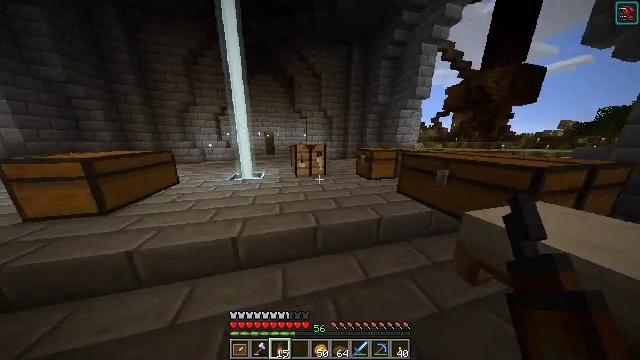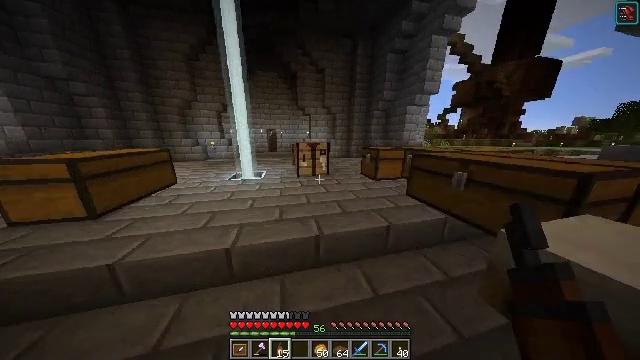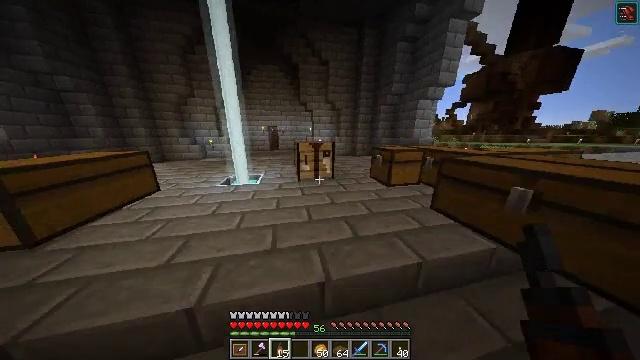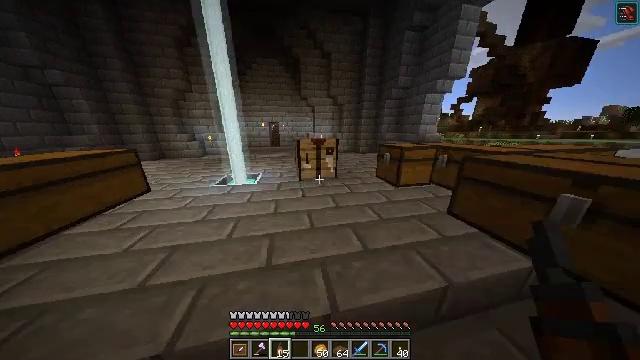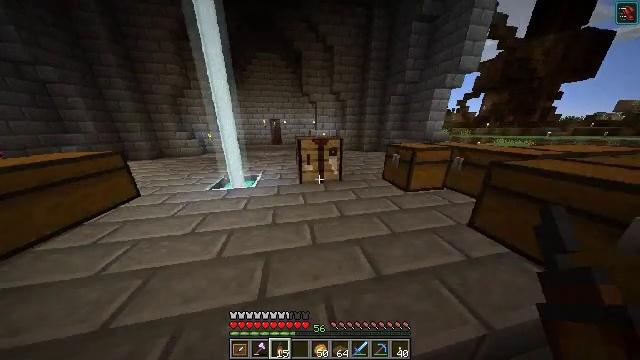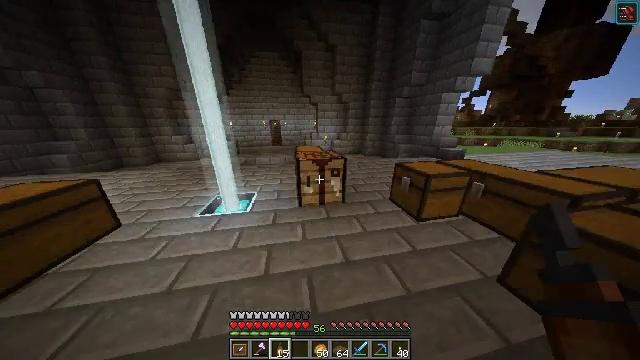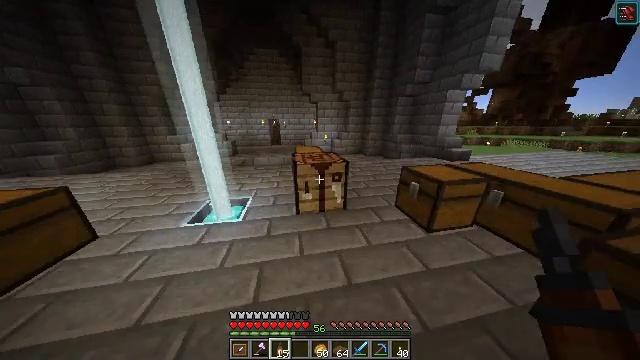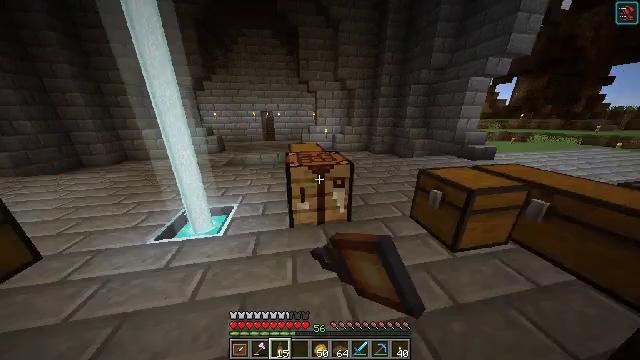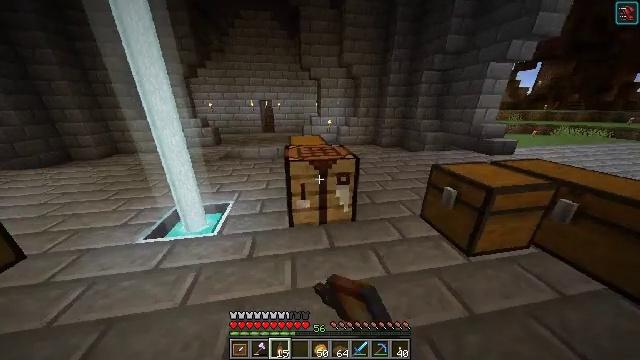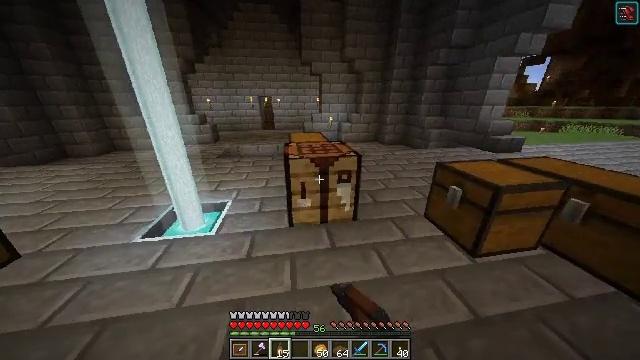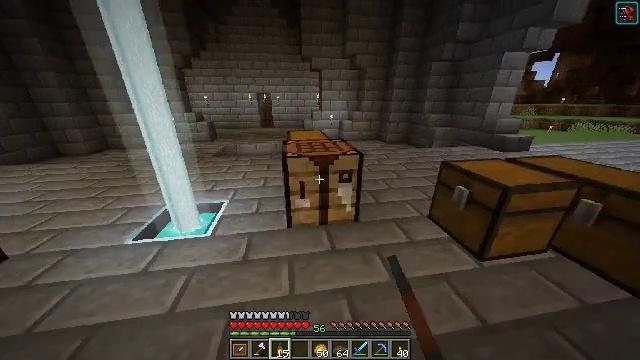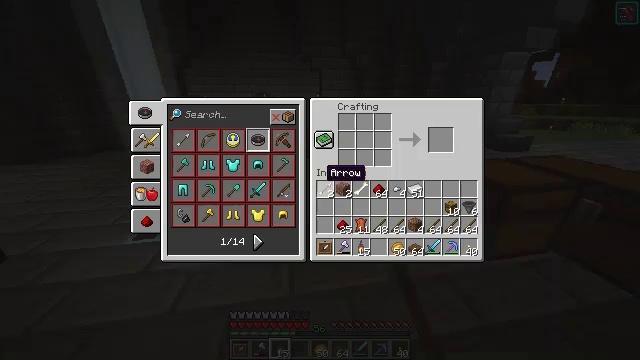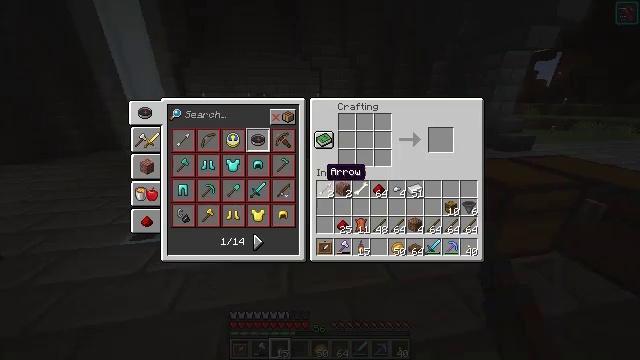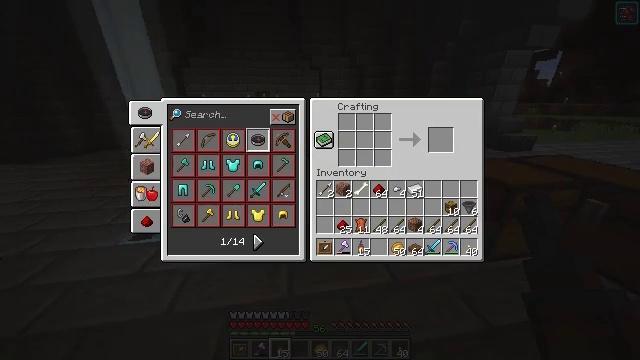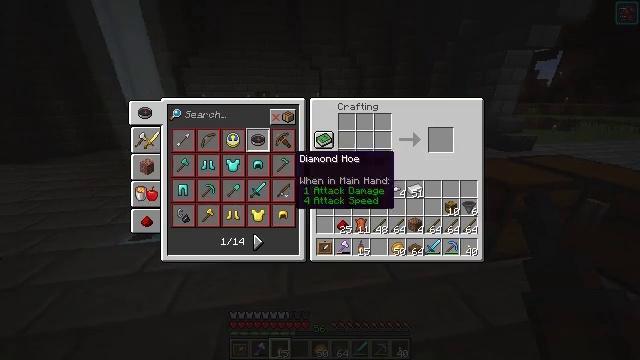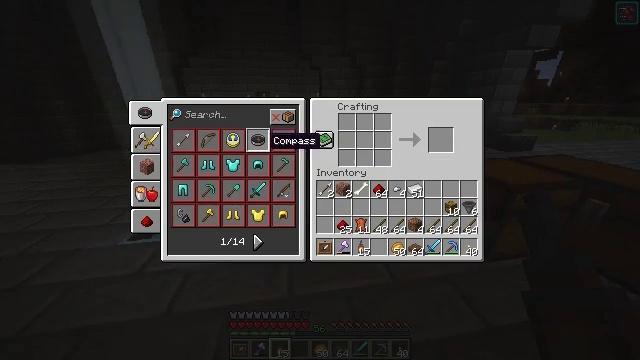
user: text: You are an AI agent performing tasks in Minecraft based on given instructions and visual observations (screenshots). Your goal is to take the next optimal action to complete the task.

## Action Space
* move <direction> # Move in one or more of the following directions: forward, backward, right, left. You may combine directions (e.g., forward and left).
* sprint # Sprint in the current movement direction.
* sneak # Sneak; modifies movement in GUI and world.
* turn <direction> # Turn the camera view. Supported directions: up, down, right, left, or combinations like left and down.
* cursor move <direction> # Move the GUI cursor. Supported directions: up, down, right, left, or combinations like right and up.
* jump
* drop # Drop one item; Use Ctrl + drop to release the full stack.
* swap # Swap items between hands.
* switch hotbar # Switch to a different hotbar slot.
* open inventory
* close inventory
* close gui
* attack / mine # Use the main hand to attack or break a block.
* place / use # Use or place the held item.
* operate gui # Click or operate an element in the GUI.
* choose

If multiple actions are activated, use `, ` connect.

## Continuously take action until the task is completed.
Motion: motion action
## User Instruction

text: Take materials to craft a chain.
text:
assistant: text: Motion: move forward, turn left
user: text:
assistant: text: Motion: move forward, turn left and down
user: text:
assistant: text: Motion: move forward, turn down
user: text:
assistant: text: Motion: move forward, turn down
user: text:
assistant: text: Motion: move forward
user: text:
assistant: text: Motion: use / place
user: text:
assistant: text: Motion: use / place
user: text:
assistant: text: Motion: turn down
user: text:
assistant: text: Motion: no_op
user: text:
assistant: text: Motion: no_op
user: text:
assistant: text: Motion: open gui
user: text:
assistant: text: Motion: no_op
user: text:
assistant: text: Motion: no_op
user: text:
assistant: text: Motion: cursor move left and up
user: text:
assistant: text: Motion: cursor move left and up
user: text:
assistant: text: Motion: cursor move left and up
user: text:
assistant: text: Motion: cursor move left and up
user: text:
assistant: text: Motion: cursor move left and up
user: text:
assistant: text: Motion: no_op
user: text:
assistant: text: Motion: no_op
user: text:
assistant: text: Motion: operate gui
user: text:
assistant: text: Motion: operate gui
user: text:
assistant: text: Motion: no_op
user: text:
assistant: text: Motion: no_op
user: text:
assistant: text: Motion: no_op
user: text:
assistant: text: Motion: no_op
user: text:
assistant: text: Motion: no_op
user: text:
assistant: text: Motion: no_op
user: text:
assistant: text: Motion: no_op
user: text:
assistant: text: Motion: no_op